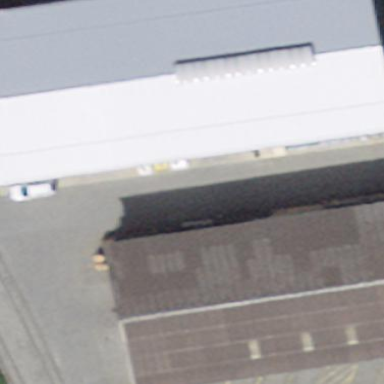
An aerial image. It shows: Gabled building.